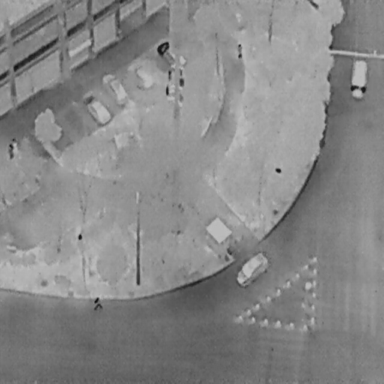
There are ten objects shown in the infrared image, including four People, and six Cars.